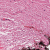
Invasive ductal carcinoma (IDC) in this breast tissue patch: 0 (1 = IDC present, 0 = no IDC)